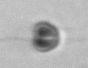
Label: Apedinella